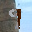
Label: 9